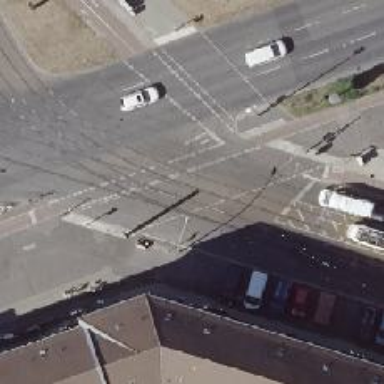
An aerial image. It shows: Asphalt footway with crossing equipped with traffic signals.